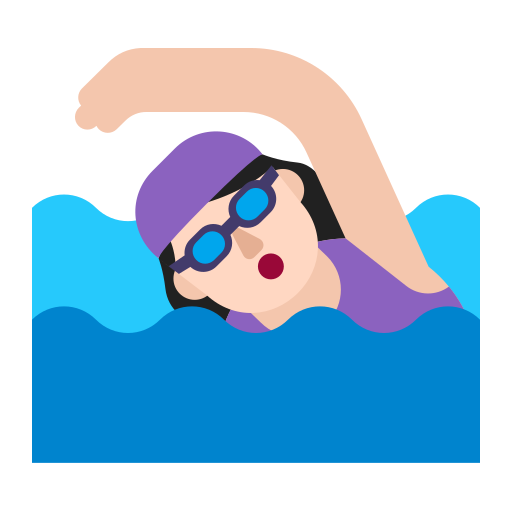
woman swimming flat light